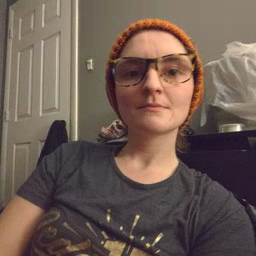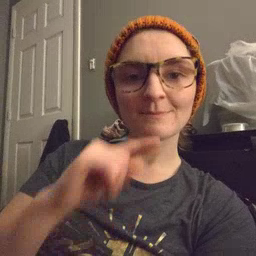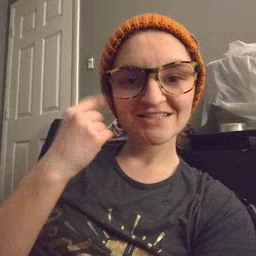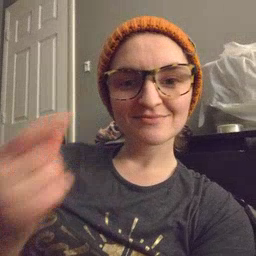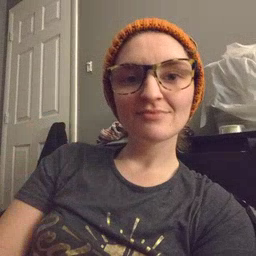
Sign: smile